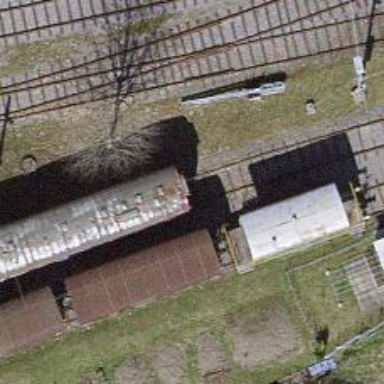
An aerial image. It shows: Single-track railway yard.